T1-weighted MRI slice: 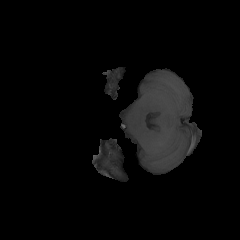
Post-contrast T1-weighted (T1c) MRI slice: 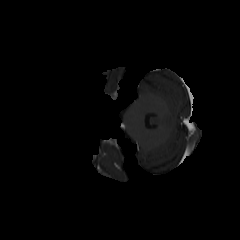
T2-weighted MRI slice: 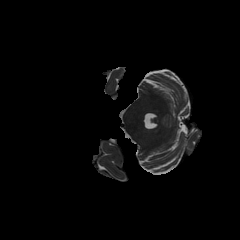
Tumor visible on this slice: no